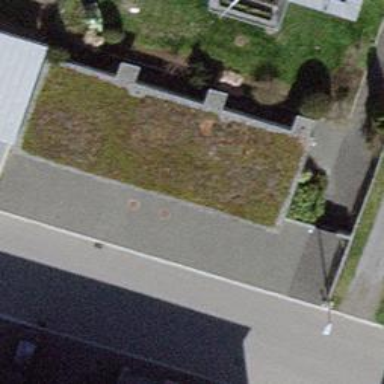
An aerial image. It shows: Group of garages.